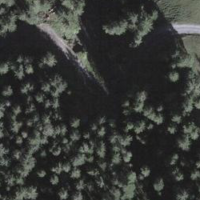
EUNIS habitat code: 43
Species observed at this site:
Succisa pratensis